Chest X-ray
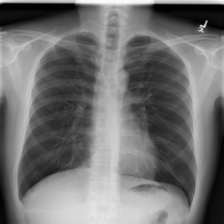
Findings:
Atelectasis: negative
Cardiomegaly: negative
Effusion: negative
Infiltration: negative
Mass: negative
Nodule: negative
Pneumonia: negative
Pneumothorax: negative
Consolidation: negative
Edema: negative
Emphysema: negative
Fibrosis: negative
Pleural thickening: negative
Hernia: negative